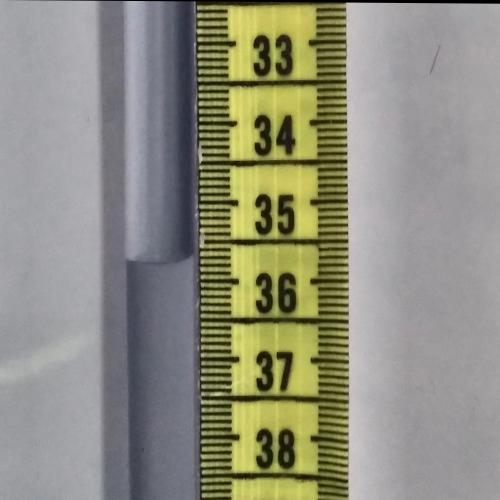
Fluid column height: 35.7 cm